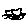
Label: cat